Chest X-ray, PA view. Patient: 70 years old, sex M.
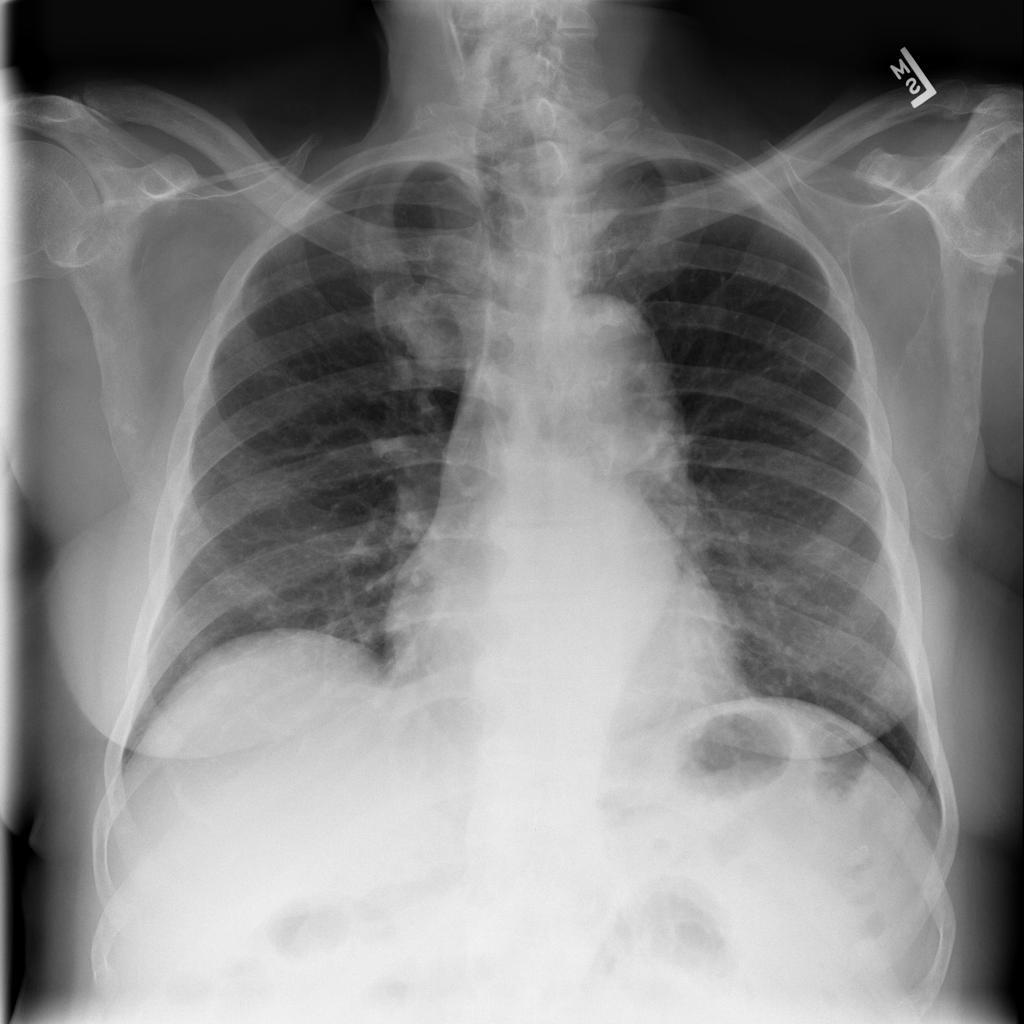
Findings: Mass